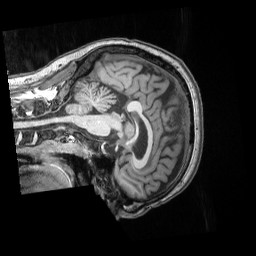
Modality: T1w
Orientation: sagittal
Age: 39
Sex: female
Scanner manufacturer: siemens
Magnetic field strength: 3 T
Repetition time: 2 s
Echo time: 0.00339 s